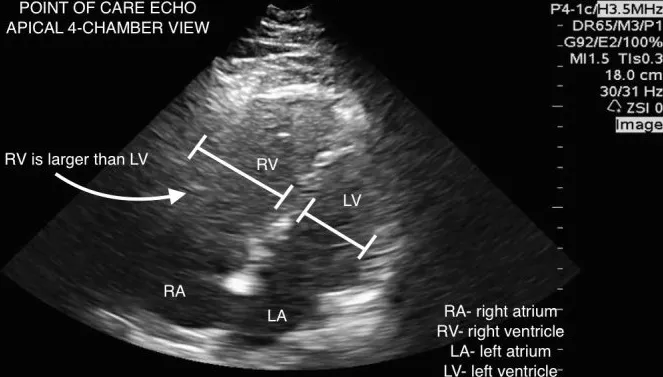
Point-of-care echocardiogram in apical 4-chamber view demonstrates significant right ventricle dilation.
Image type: radiology (ultrasound)